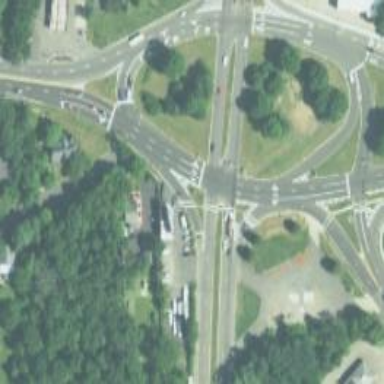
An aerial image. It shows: Circular junction on primary highway.